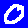
Digit: 0